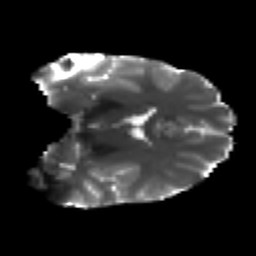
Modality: T2w
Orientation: coronal
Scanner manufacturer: ge
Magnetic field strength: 3 T
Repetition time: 7.98 s
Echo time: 0.0701 s